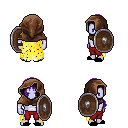
a pixel art fantasy rpg character, male body template, dark elf, purple skin, yellow tattered cape, red pants, purple left-swept hairstyle, cloth hood, black slippers, shield, four views (front, back, left, right), 2x2 character sprite sheet, small pixel art, hard edges, no anti-aliasing